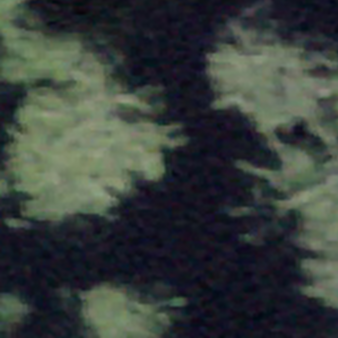
Label: other